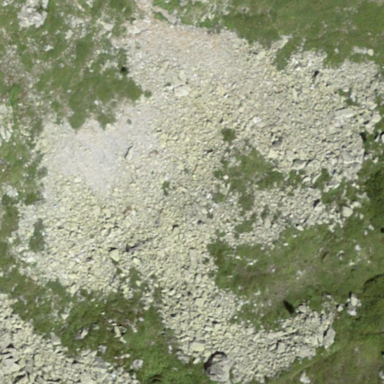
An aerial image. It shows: Natural scree.